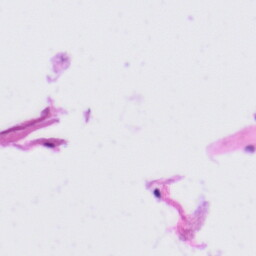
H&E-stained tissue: Tonsil